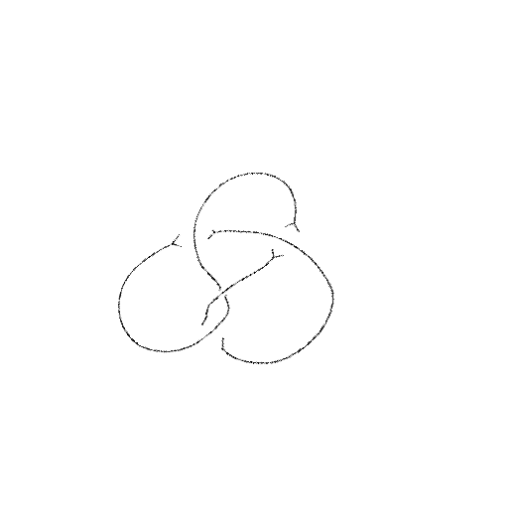
Crossing number: 4